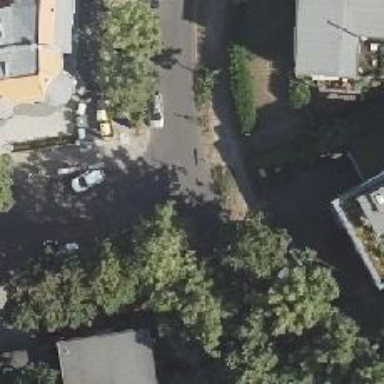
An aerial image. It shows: Residential road with sidewalks on both sides. The sidewalks have surface of sett.